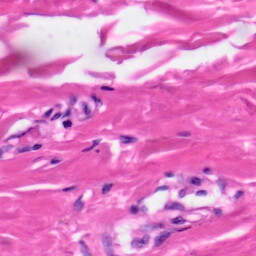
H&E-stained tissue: Skin